This wavelet scalogram was computed from a rotor test-rig vibration snapshot. What is the most likely rotor condition (normal, misalignment, unbalance, looseness)?
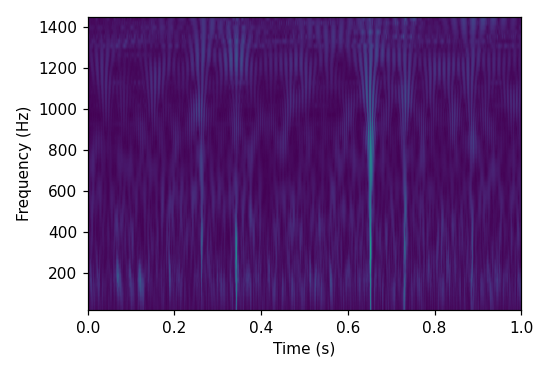
Answer: normal